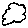
Label: cloud